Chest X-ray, AP view. Patient: 43 years old, sex M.
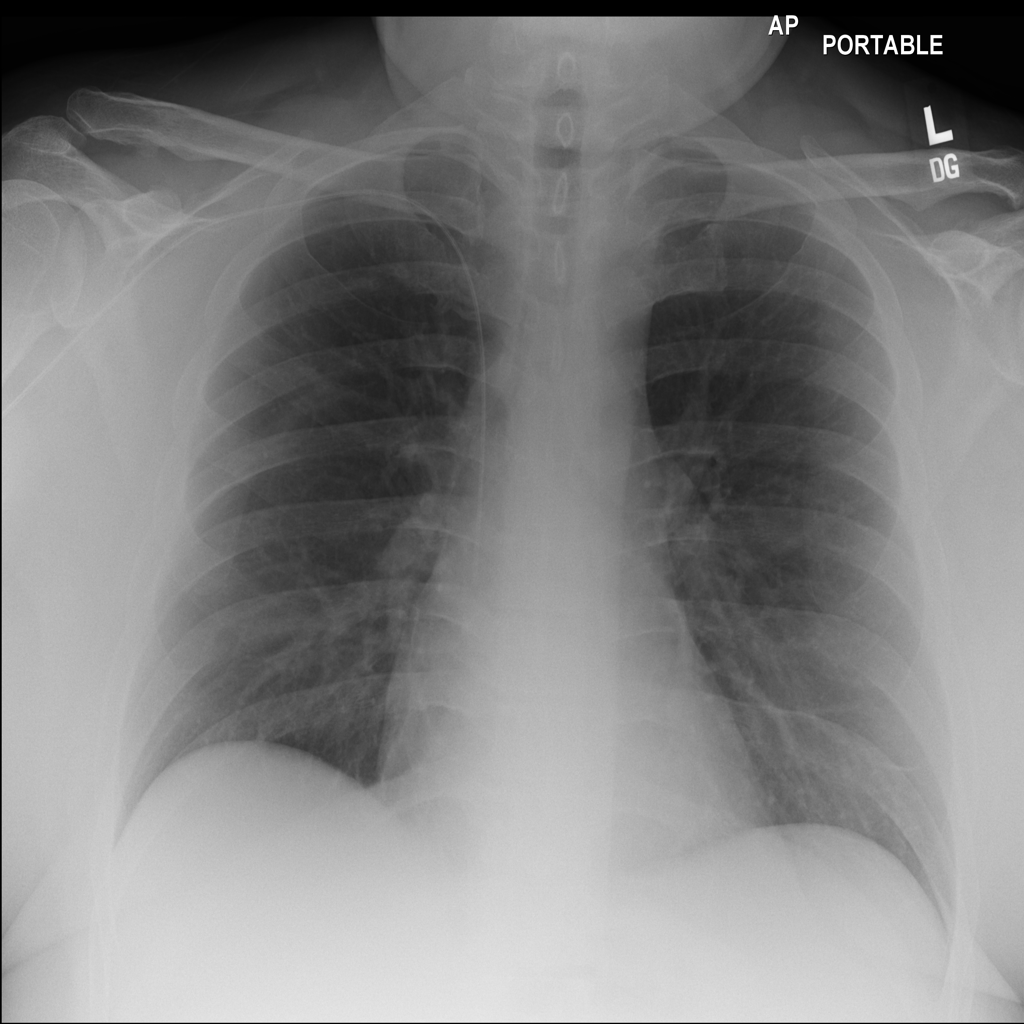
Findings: No Finding